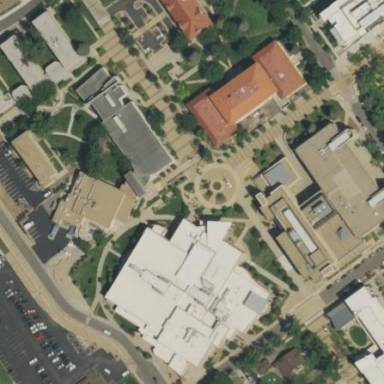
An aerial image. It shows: University building.